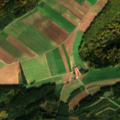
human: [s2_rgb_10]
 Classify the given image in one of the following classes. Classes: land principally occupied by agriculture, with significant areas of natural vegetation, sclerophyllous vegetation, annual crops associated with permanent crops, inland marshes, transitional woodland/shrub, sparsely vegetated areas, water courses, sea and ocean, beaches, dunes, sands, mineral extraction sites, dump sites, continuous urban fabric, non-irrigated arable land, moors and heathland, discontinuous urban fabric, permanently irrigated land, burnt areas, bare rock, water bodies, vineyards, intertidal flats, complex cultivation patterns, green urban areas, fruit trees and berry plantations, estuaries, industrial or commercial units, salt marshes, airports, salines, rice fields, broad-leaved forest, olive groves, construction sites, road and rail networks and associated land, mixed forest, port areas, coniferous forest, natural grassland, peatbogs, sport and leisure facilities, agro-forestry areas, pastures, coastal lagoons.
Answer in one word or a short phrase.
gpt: non-irrigated arable land, coniferous forest, mixed forest